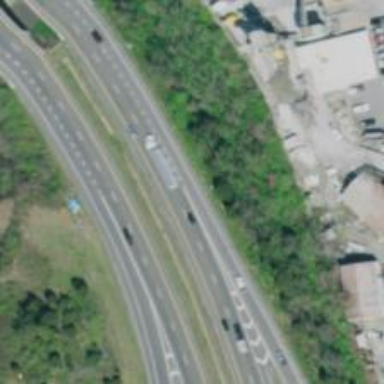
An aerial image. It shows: Motorway junction.